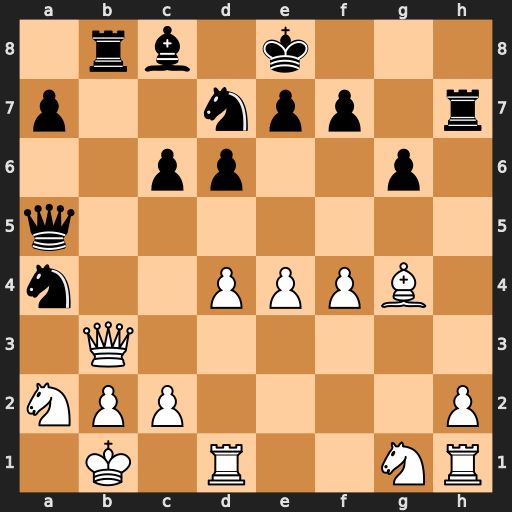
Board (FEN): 1rb1k3/p2npp1r/2pp2p1/q7/n2PPPB1/1Q6/NPP4P/1K1R2NR
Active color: w
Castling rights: -
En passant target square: -
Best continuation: Bxd7+ Kxd7 Qxb8